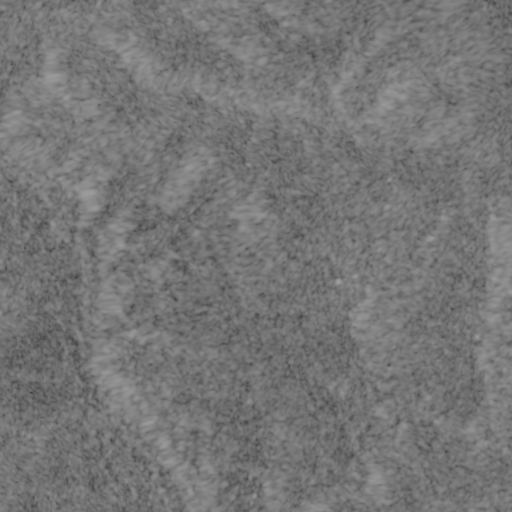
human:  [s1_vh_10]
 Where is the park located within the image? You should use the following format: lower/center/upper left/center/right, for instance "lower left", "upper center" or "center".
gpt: The park is located in the lower center of the image.
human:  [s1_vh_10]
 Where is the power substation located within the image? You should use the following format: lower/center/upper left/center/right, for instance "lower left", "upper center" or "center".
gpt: The power substation is located in the upper right of the image.
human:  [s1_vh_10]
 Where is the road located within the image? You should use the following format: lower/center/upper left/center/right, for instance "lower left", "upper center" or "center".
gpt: There is no road in the image.

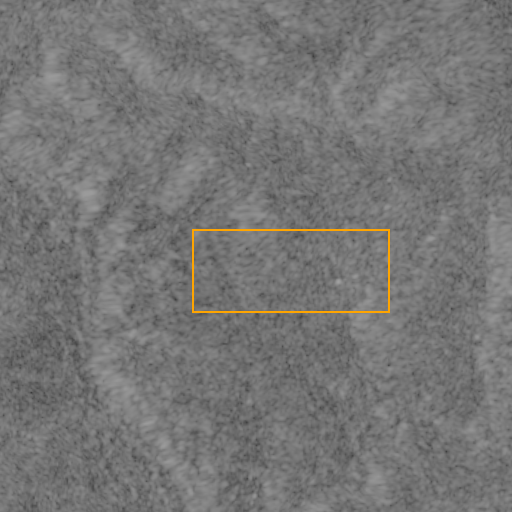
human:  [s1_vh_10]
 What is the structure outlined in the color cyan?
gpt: There is no cyan outline.
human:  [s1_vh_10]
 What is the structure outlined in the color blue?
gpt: There is no structure outlined in blue.